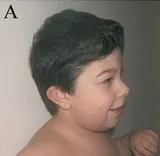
Patient at 5 years of age. Lateral.
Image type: medical_photograph (oral_photograph)